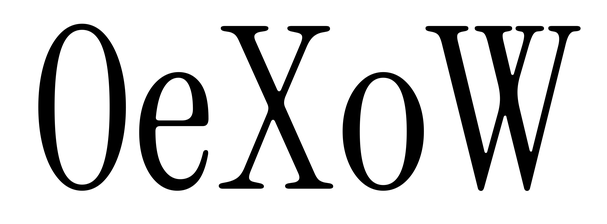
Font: InstrumentSerif-Regular